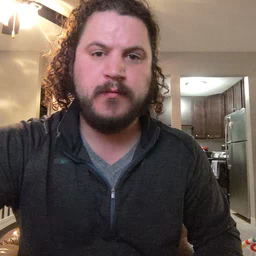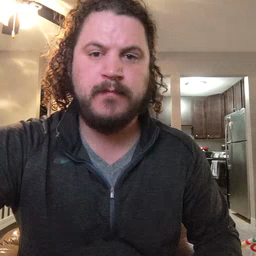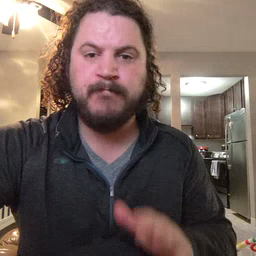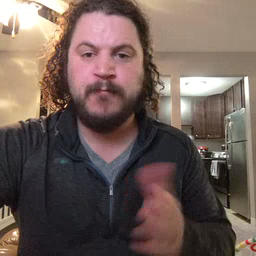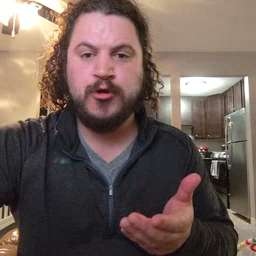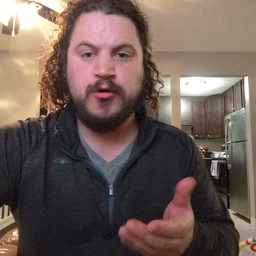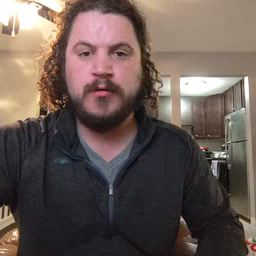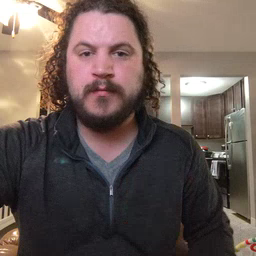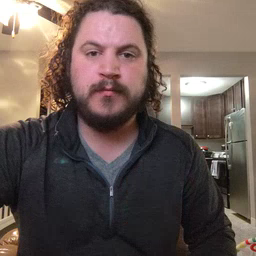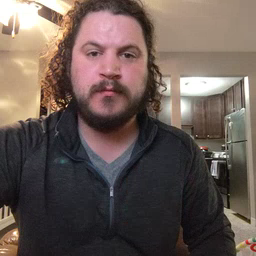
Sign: book